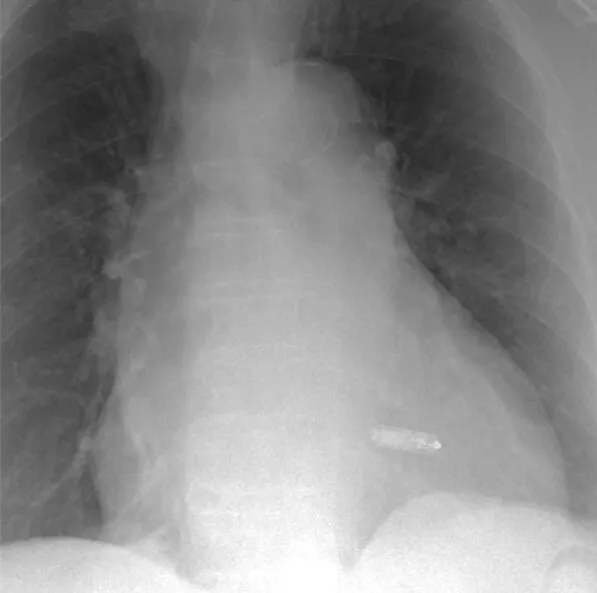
Case report 1. Chest X-ray:after complete removal of the stimulation system and leadless pacemaker (Medtronic Micra VR) implantation.
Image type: radiology (x_ray)